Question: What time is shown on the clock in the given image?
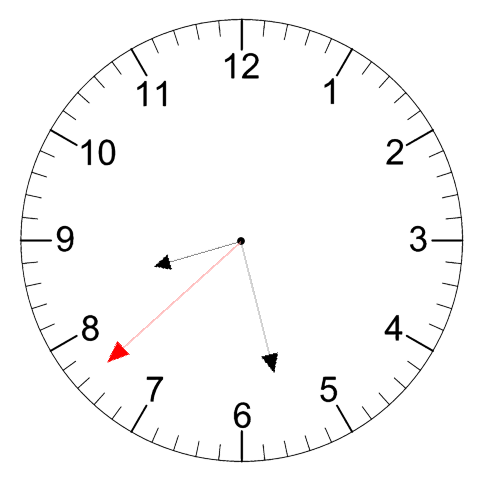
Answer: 08:27:38